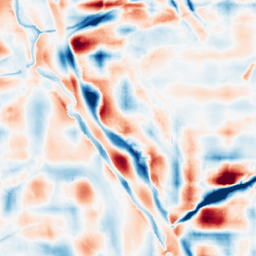
Category: wavelet
Decomposition family: wavelet_reverse_biorthogonal
Decomposition parameters: wavelet: rbio5.5
level: 5
Upsampling method: bilinear
Upsampling parameters: scale: 8
Upsampling scale: 8